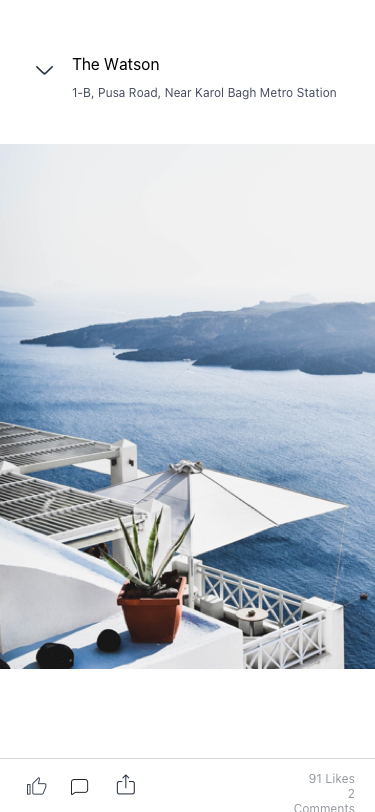
Text in this UI design:
The Watson
1-B, Pusa Road, Near Karol Bagh Metro Station
91 Likes
2 Comments